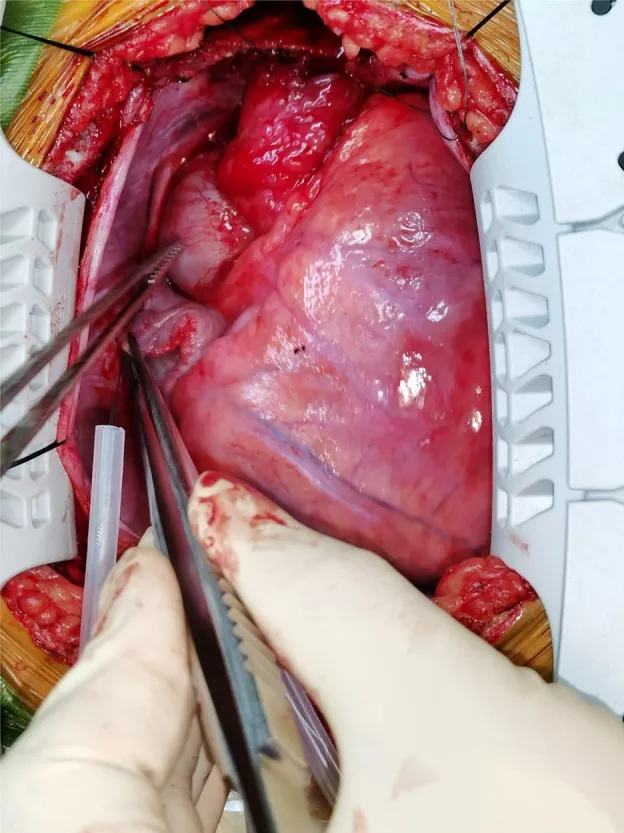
The huge aneurysm.
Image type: medical_photograph (other_medical_photograph)